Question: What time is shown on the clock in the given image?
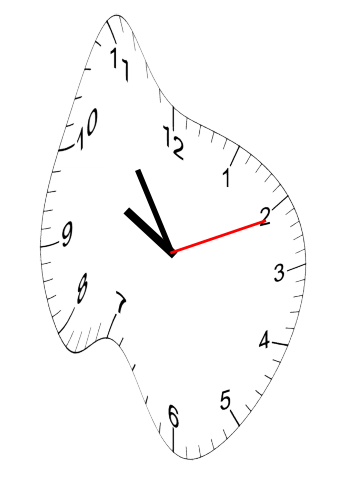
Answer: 09:54:11